Question: Can someone help me with the code to locate this element in selenium (java)? I need to locate it and get the text.
'''
<script type="text/javascript" language="javascript">
var _kc={"ticket":"","currency":"EUR","market":"RO","customerData":"8","oddsFormat":"decimal","locale":"en_GB","streamingAllowedForPlayer":true,"racingMode":false,"playerId":"","enableFreeBets":false};
</script>
'''
Screenshot:
I want to use AssertEquals in order to check if this script is present into the webpage.
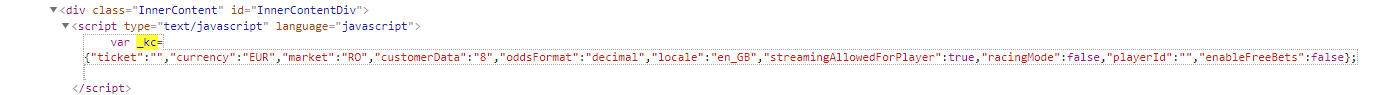
Answer: You can get the text from script text using :
'''
String scriptText = driver.findElement(By.xpath("//div[@id='InnerContentDiv']//script")).getAttribute("innerText");
'''
and after that you can use this text for assertion.